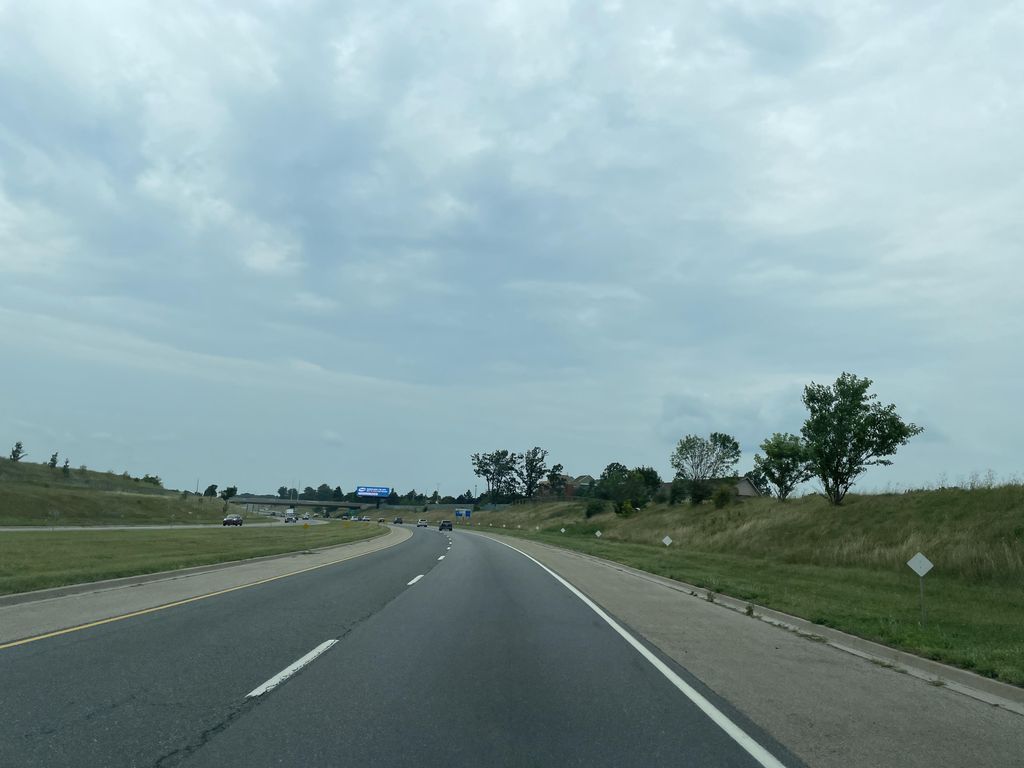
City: hamilton